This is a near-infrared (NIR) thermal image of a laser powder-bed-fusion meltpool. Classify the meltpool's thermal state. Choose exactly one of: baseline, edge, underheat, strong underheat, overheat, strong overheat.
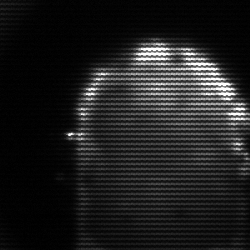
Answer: baseline